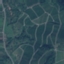
Land use / land cover: PermanentCrop